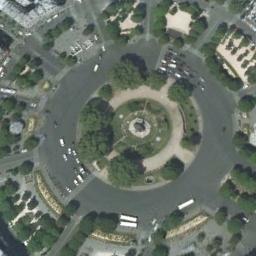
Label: roundabout